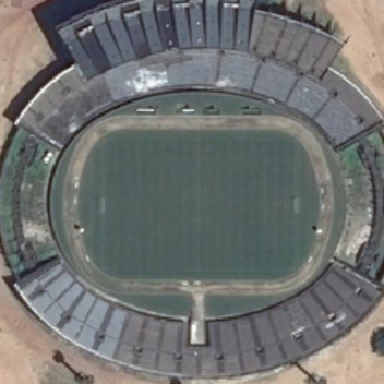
Some green trees are scattered around the old stadium .